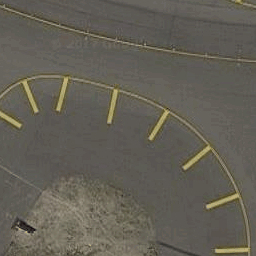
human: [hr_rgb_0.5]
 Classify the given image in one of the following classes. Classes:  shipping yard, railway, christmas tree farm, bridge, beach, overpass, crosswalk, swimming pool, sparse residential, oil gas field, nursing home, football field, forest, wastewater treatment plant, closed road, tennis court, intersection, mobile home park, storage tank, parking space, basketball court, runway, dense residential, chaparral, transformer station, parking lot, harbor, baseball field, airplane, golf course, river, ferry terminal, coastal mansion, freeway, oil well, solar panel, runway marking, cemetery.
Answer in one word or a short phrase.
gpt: runway marking